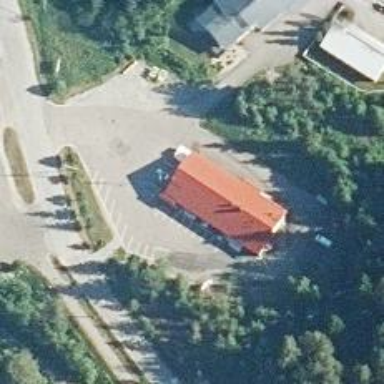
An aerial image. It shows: Post office.